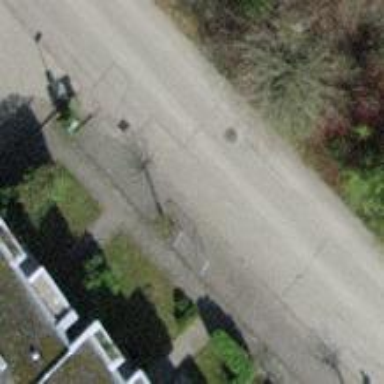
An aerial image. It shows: Urban tree adds touch of nature to the surroundings.